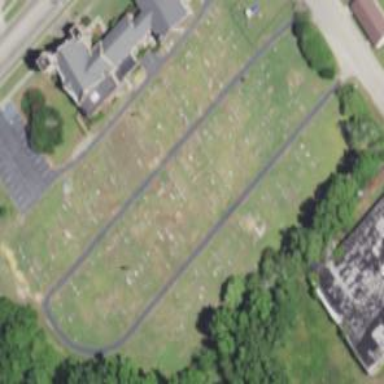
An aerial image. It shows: Grave yard.